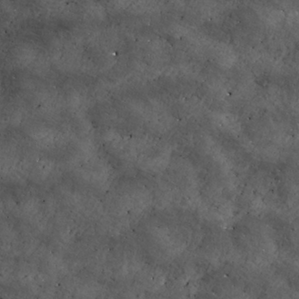
Label: non_frost